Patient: sex F, age 54
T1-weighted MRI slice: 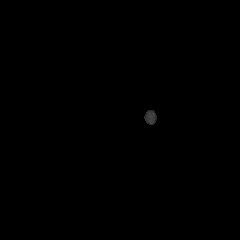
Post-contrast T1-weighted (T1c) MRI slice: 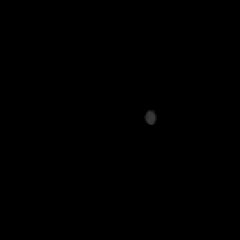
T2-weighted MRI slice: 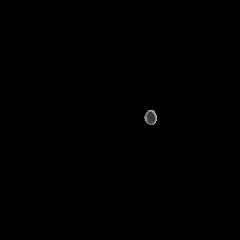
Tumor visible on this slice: no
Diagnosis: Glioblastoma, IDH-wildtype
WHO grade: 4